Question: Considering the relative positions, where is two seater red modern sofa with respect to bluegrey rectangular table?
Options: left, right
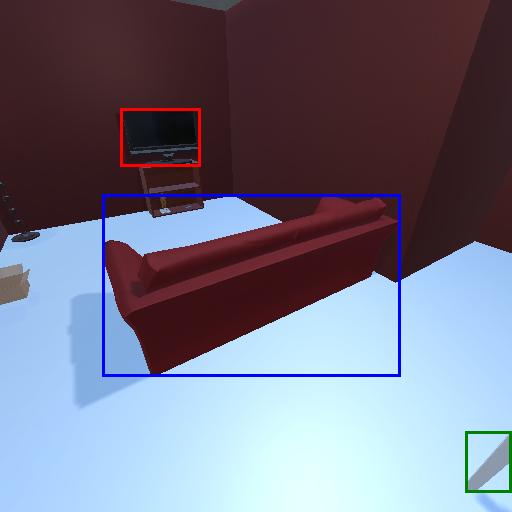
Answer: left